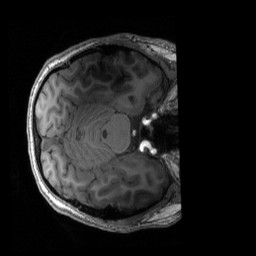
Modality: T1w
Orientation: axial
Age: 25
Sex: female